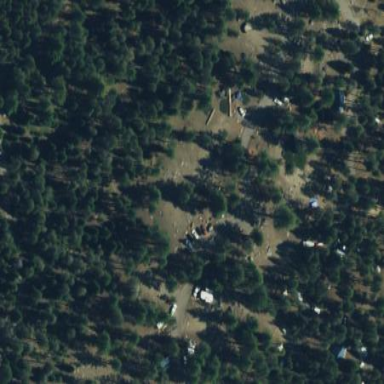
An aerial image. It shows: Campsite for tourism.